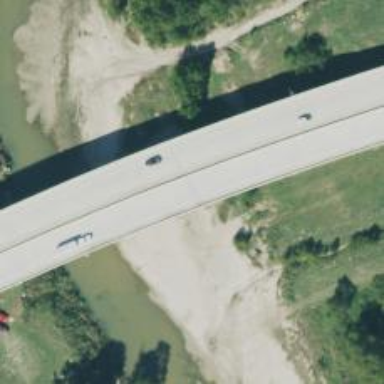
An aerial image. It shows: Viaduct bridge over motorway.